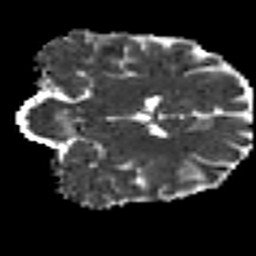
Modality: MD
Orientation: coronal
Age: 25
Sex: female
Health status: healthy
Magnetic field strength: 3 T
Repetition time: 8.4 s
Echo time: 0.0926 s